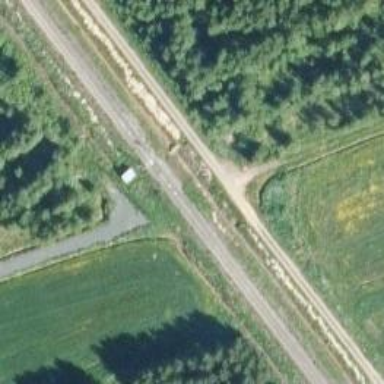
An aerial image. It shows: Site related to railway infrastructure.